Aerial crown-view tile of a tropical tree (Barro Colorado Island, Panama), acquired 20250616:
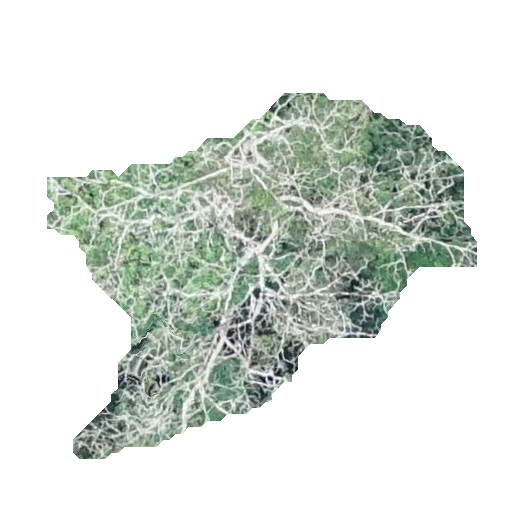
Species: Tabebuia rosea
GBIF accepted scientific name: Tabebuia rosea
Crown area: 129.44 m²